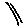
Label: line